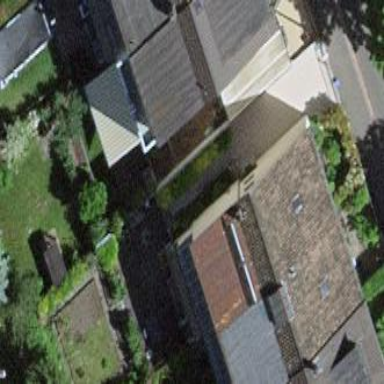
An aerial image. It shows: Terrace building.